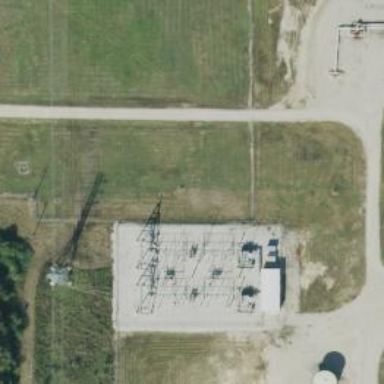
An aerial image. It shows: Switch for power supply.